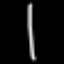
Label: line